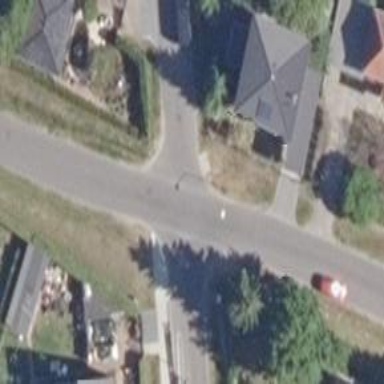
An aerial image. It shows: Residential road with asphalt surface.